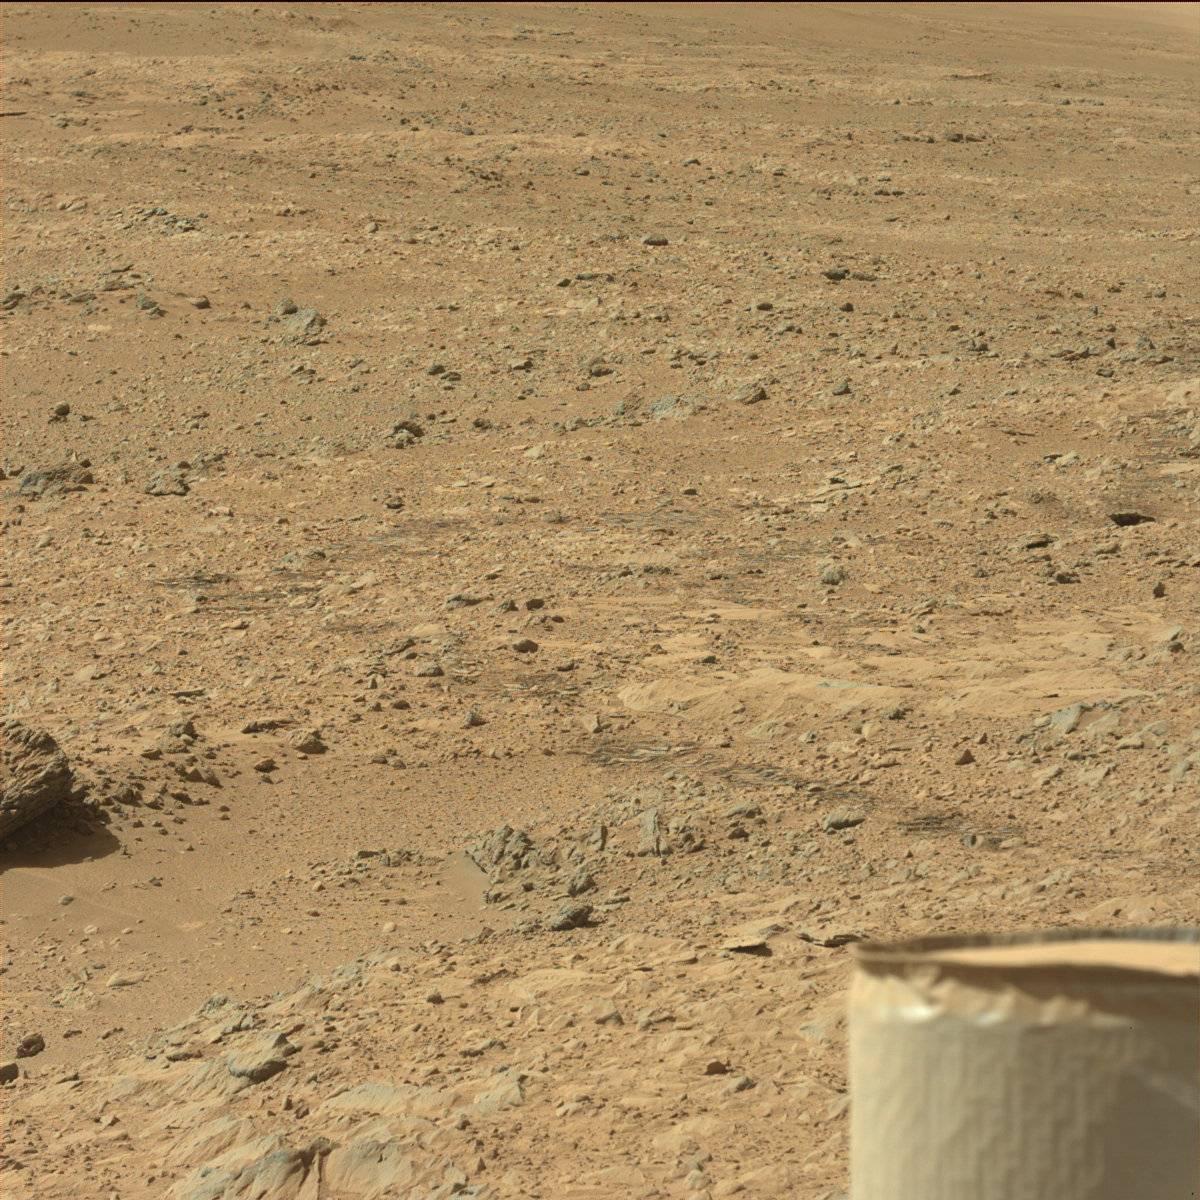
Terrain classes present: Bedrock, Rover, Sand / Soil